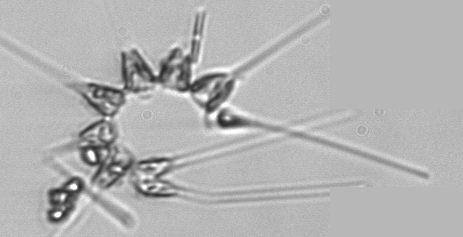
Label: Asterionellopsis_glacialis